Question:
How do I access the "name" tag and its values under each unique firebase keys. Please refer to the attached screenshot of my sample datastructure.
Note: Here, the keys under "Tags" are generated through push function.
I have tried few things in JS but not working.
'''
ref.child("users").child("Tags").limitToFirst(1).on("child_added", function(snapshot) {
console.log(snapshot.val()); });
'''
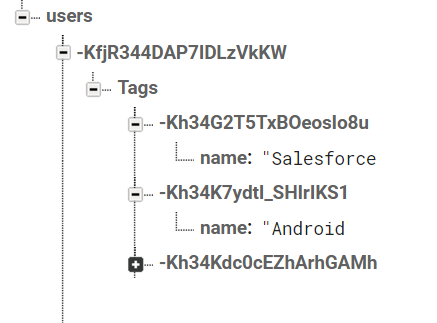
Answer: You can access the child property of the snapshot with its 'child()' method:
'''
ref.child("users").child(pushidofparent).child("Tags").on("child_added",function(snapshot) {
console.log(snapshot.child("name").val())
}
'''